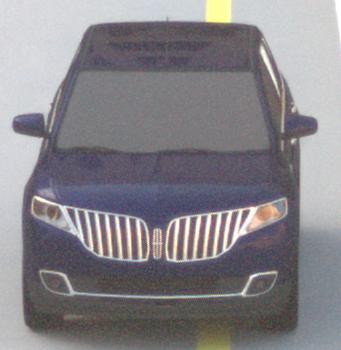
Make: Lincoln
Model: MKX
Detailed model: Gen. 1 CD3
Model produced from: 2010
Model produced until: 2015
Doors: 5
Color: blue
Road condition: dry road
Daytime: sunrise or sunset
Contrast: low contrast